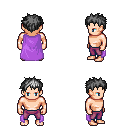
a pixel art fantasy rpg character, male body template, human, light skin, lavender cape, magenta pants, gray bedhead hairstyle, four views (front, back, left, right), 2x2 character sprite sheet, small pixel art, hard edges, no anti-aliasing